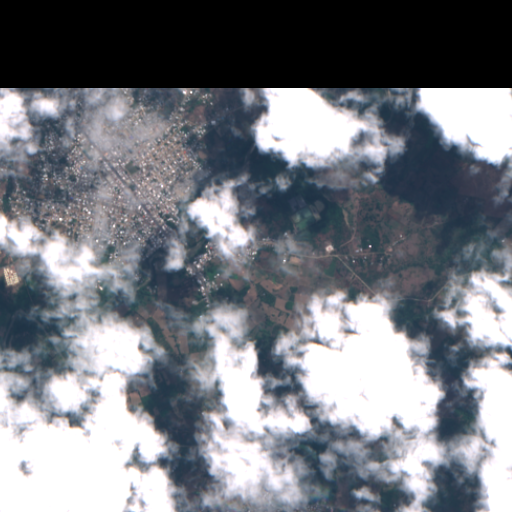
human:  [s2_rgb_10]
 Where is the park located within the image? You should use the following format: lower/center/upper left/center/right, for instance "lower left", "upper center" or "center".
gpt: The park is located in the center left of the image.
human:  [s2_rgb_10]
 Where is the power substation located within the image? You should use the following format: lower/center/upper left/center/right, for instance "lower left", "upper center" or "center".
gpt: The power substation is located in the center of the image.
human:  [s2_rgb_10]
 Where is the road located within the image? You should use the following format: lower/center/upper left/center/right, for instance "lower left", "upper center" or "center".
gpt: There is no road in the image.